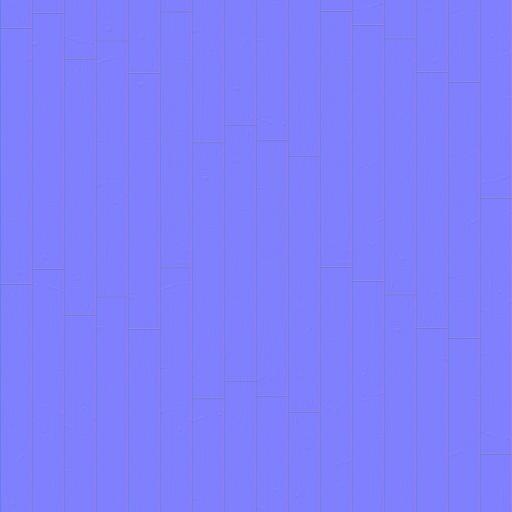
floor flooring parquet planks wood wooden